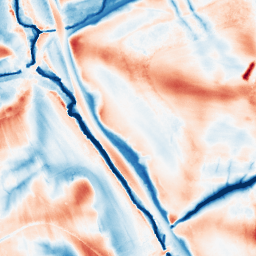
Category: edge_preserving
Decomposition family: guided
Decomposition parameters: radius: 16
eps: 0.001
Upsampling method: sinc_blackman
Upsampling parameters: scale: 2
kernel_size: 8
Upsampling scale: 2